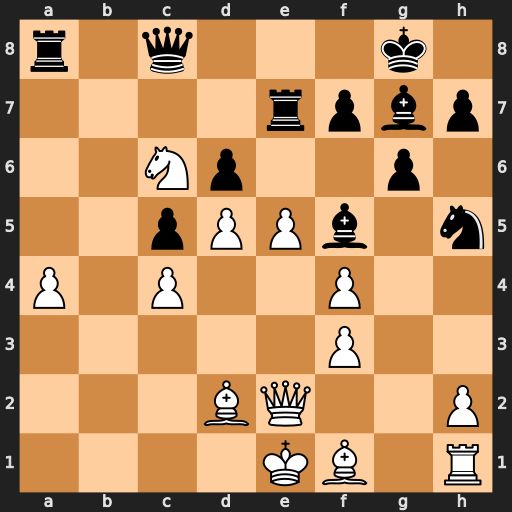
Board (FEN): r1q3k1/4rpbp/2Np2p1/2pPPb1n/P1P2P2/5P2/3BQ2P/4KB1R
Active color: w
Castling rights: K
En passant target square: -
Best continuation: Nxe7+ Kf8 Nxc8